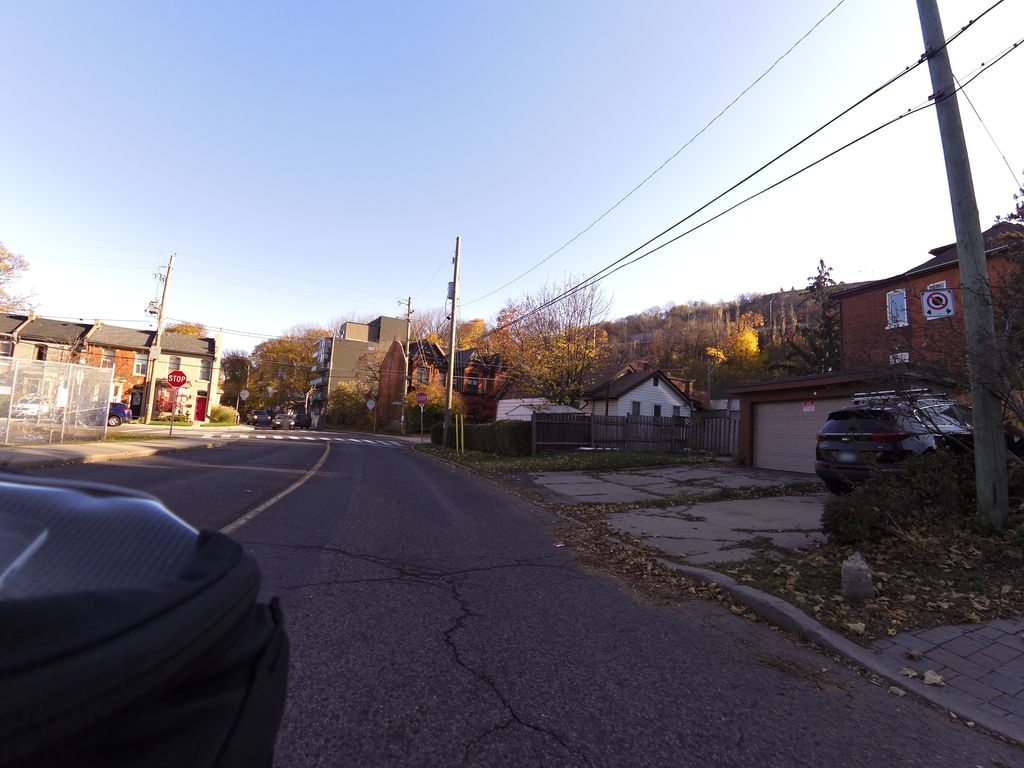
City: hamilton